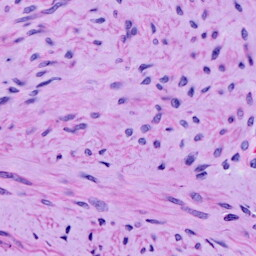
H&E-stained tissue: Cervix